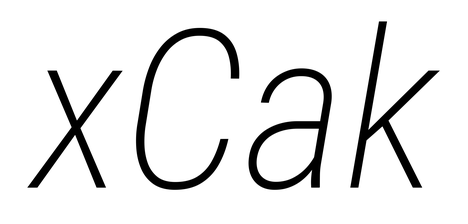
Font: Roboto-Italic_Condensed_ExtraLight_Italic